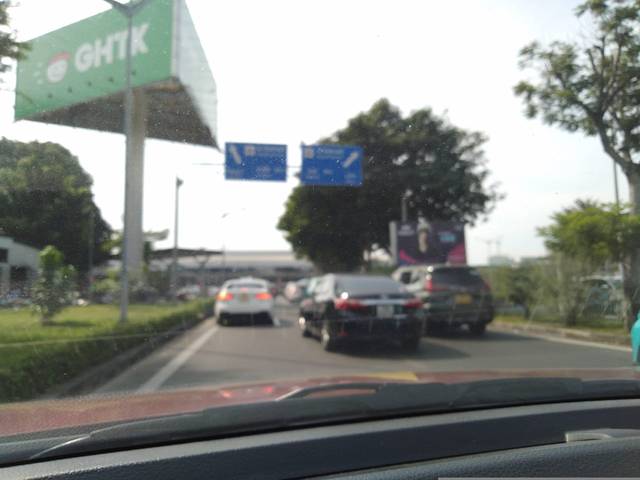
Region: Vietnam
Coordinates: 10.814, 106.664